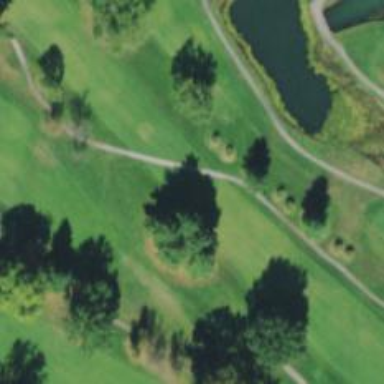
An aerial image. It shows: View of golf hole.